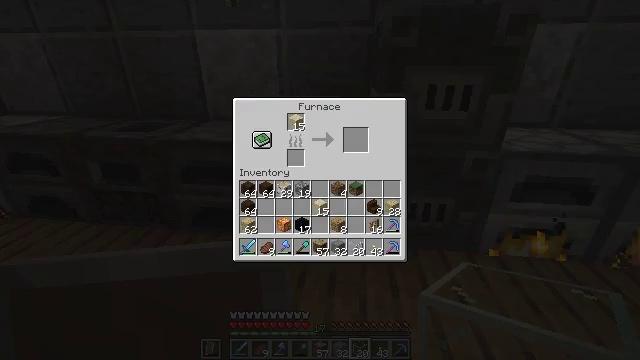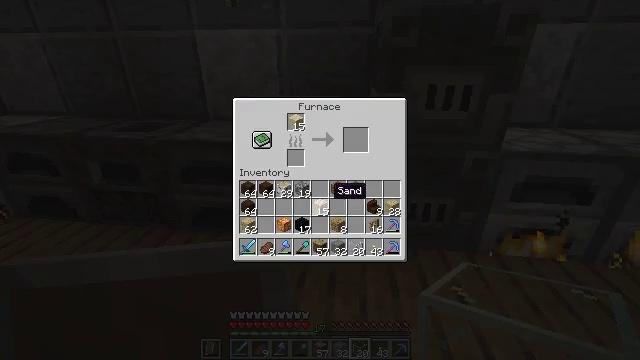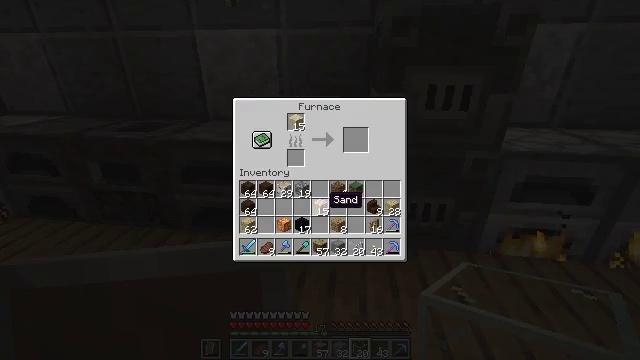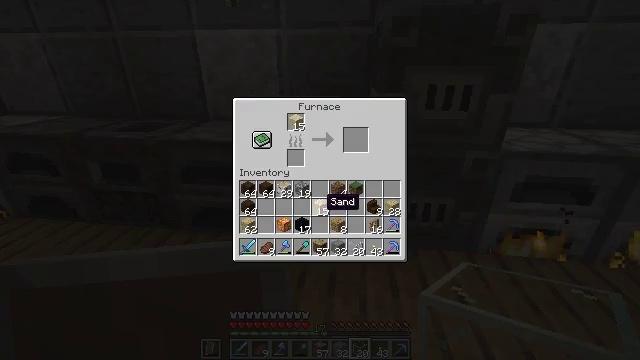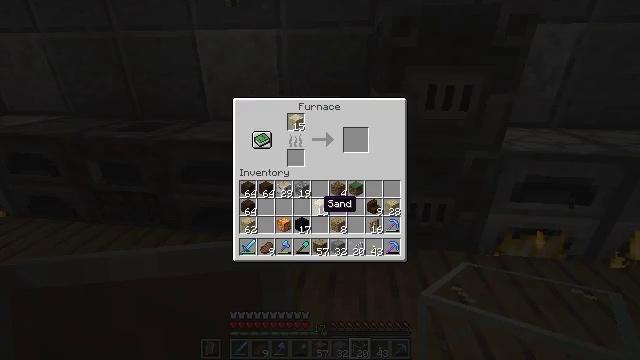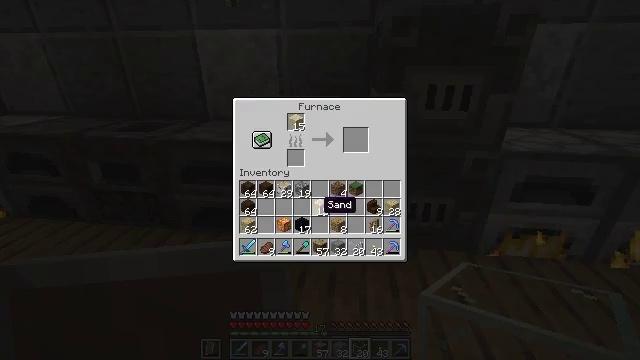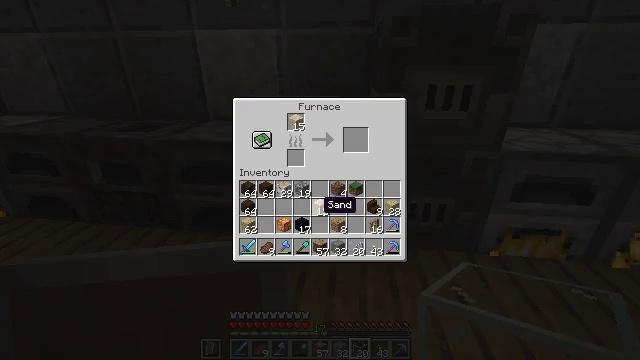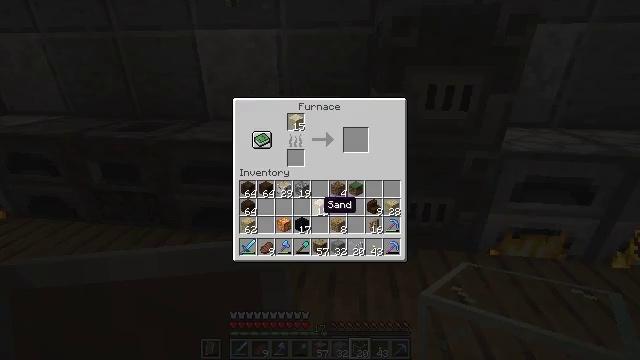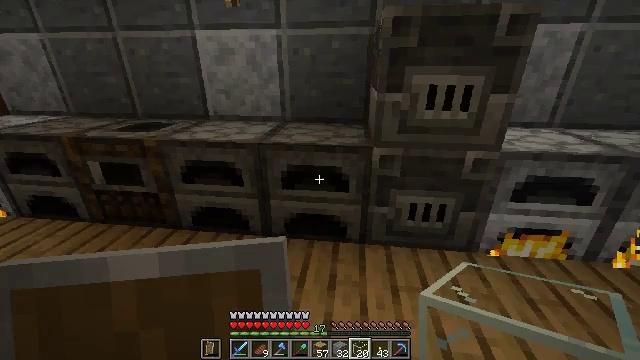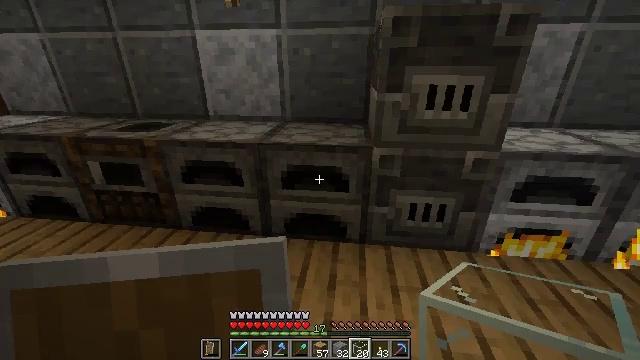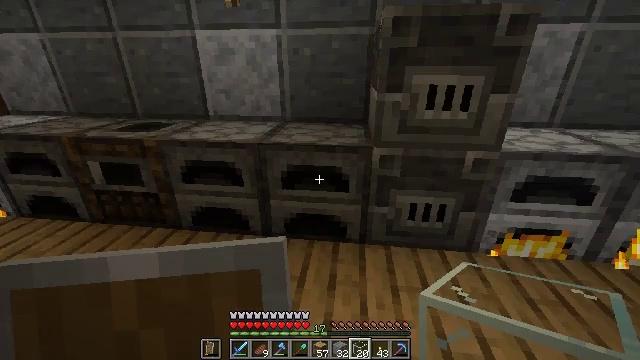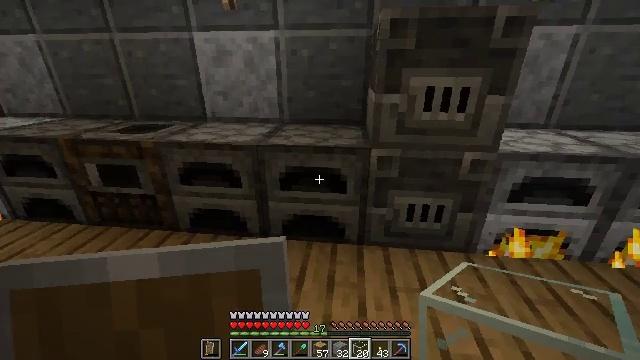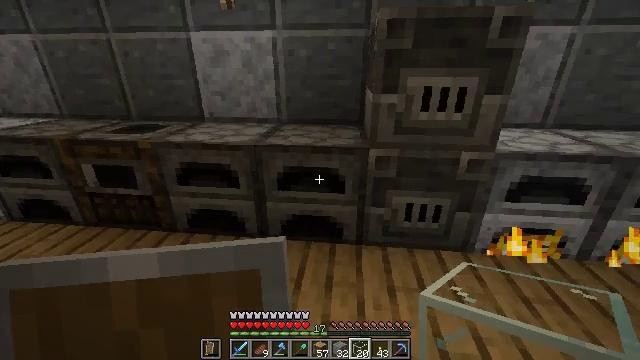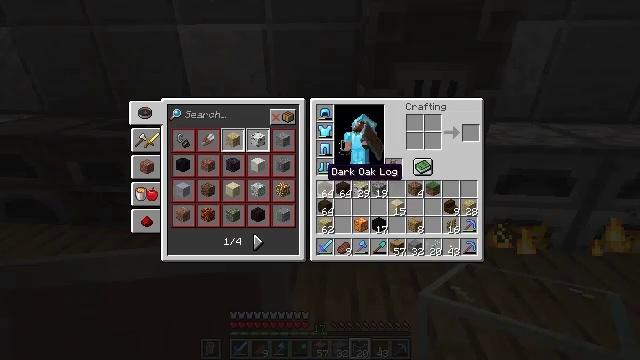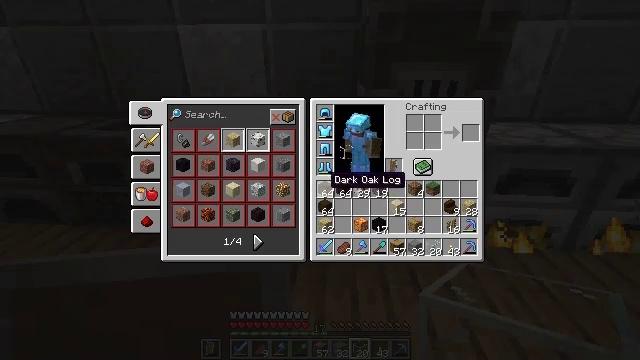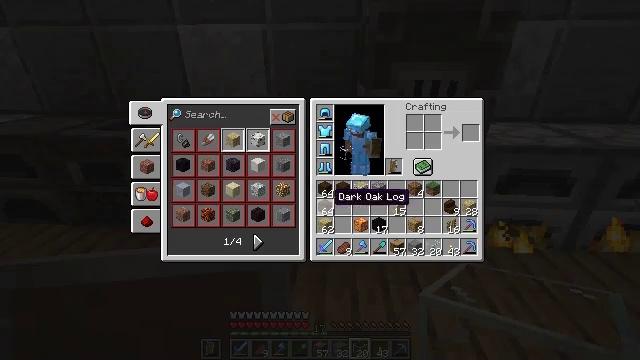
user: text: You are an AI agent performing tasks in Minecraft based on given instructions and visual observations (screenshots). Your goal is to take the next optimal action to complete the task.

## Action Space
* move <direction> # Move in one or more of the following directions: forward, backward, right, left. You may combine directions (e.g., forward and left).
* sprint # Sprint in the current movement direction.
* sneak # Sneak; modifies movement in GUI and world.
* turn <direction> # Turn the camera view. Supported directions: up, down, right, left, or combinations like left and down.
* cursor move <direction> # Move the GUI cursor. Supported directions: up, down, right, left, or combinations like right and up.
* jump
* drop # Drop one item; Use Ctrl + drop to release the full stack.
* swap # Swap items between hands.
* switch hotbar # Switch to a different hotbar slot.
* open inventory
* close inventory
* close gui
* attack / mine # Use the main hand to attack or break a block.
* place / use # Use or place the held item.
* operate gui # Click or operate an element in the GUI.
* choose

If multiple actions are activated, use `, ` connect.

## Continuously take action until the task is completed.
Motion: motion action
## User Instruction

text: Get coal by crafting.
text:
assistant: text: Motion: sneak, cursor move left and down, open gui
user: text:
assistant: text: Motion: sneak, cursor move down
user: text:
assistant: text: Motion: no_op
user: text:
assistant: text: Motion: no_op
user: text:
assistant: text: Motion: no_op
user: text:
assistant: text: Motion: no_op
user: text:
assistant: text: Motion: no_op
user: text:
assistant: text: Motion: no_op
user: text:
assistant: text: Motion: close gui
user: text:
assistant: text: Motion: no_op
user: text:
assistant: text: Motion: no_op
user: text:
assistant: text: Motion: no_op
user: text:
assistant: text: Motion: turn right and down, open inventory
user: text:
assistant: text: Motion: cursor move down, open inventory
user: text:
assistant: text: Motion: cursor move down, open inventory
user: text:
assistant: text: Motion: no_op
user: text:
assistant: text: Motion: no_op
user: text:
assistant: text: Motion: no_op
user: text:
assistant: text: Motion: no_op
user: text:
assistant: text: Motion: cursor move down
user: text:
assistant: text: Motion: cursor move right
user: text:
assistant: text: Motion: cursor move right
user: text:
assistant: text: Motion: no_op
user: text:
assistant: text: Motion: no_op
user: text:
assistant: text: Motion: no_op
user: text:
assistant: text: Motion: no_op
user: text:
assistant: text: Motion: no_op
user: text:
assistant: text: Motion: operate gui
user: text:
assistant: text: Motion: operate gui
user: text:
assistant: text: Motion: cursor move up, operate gui